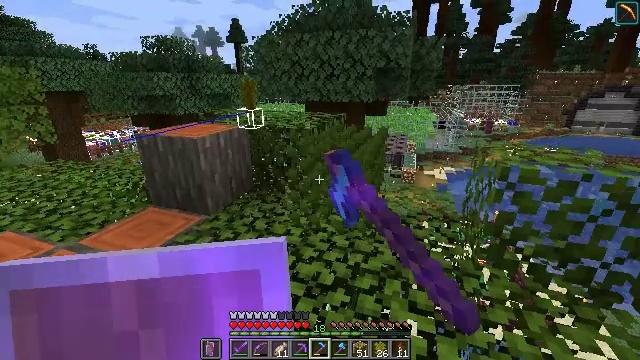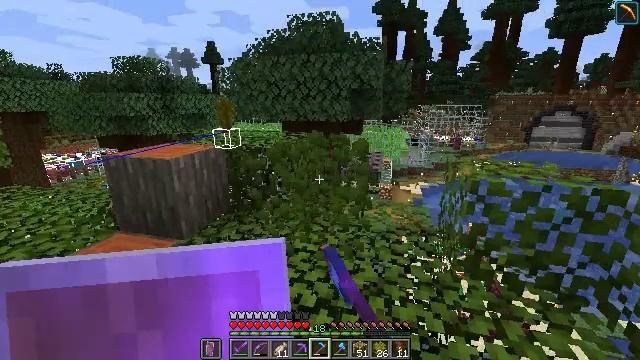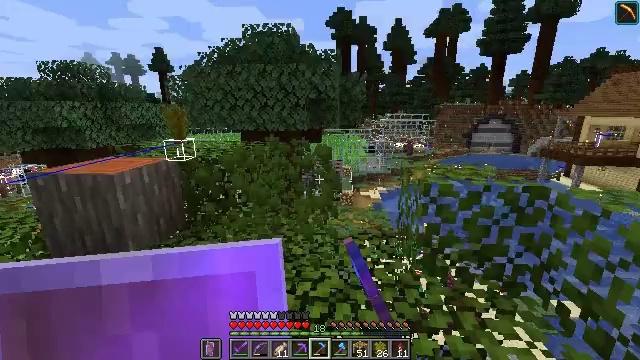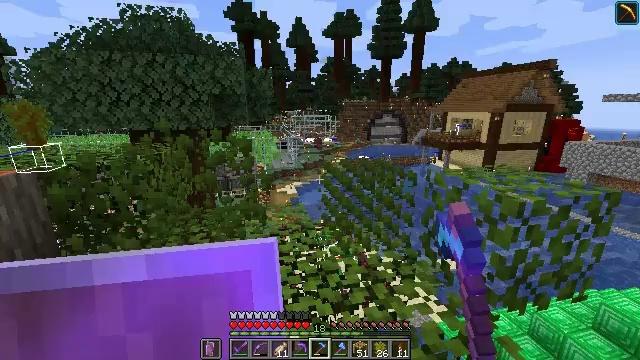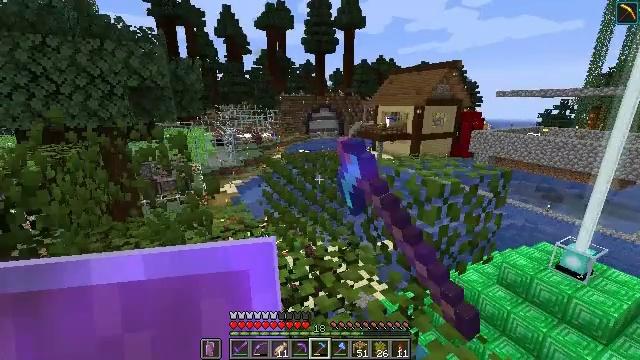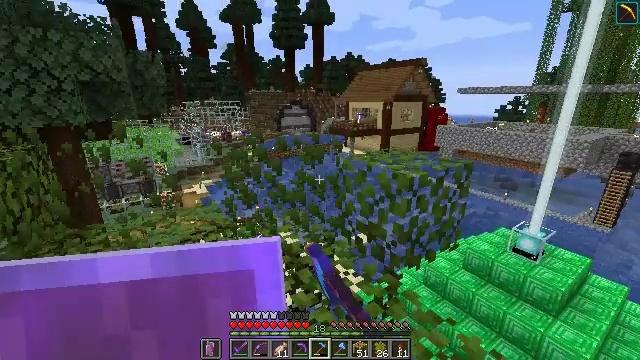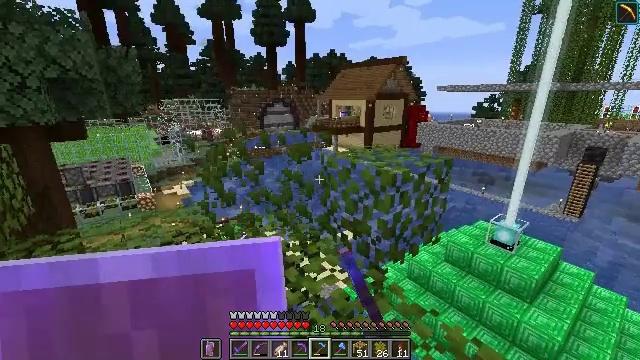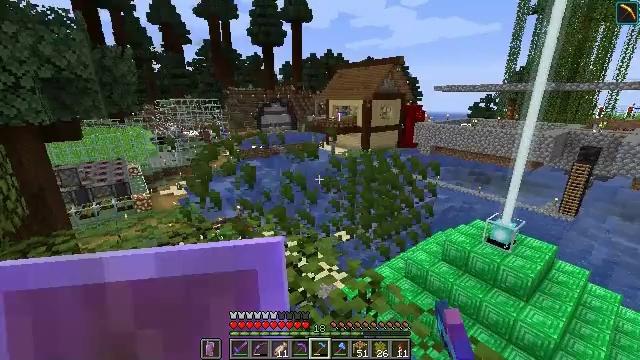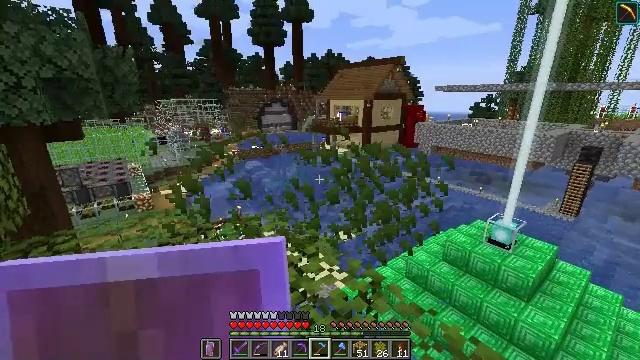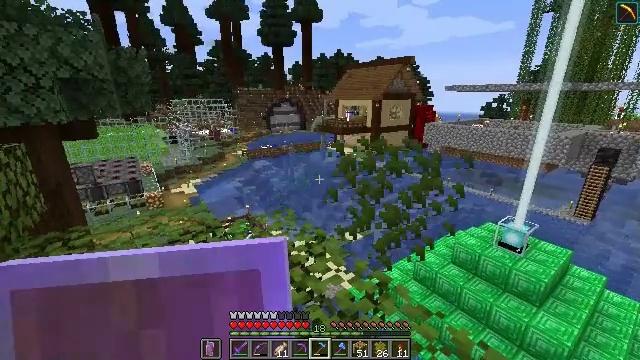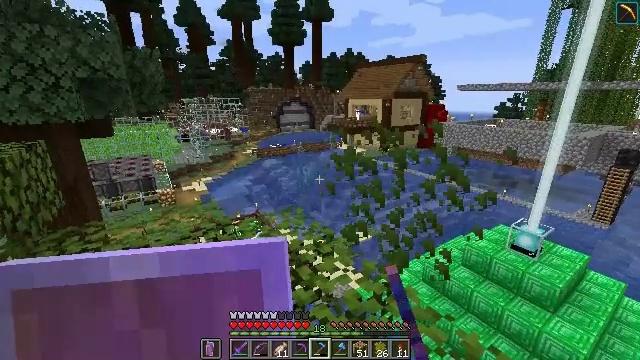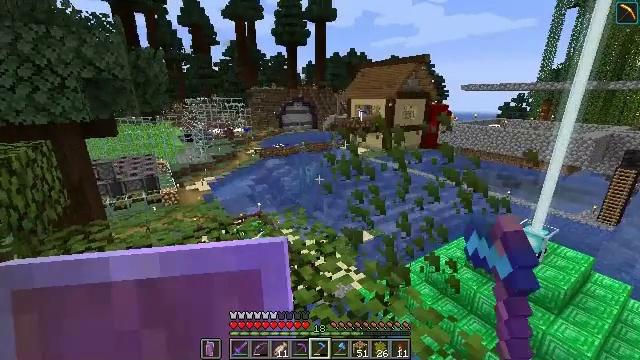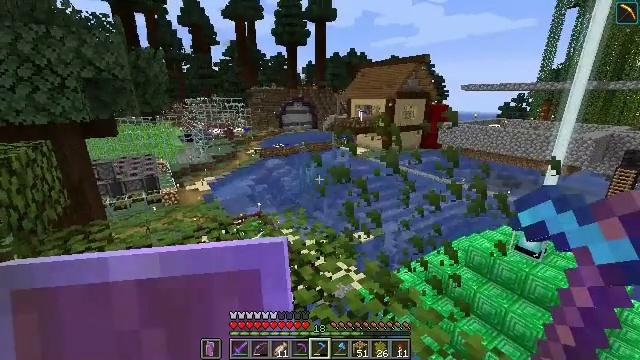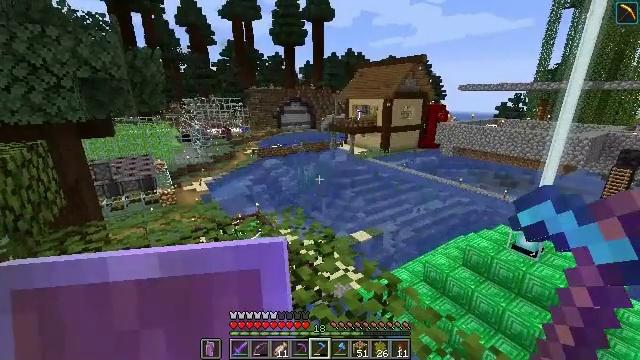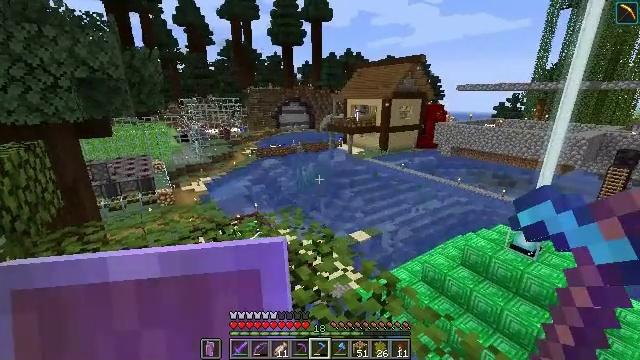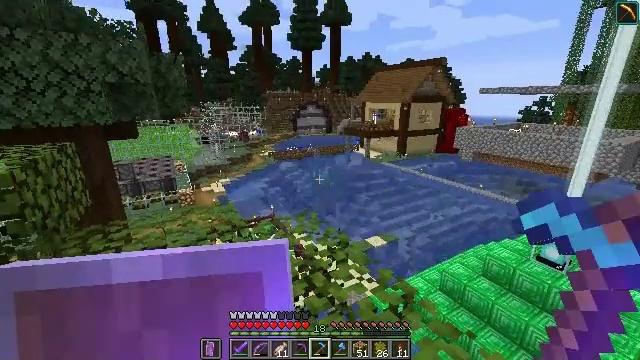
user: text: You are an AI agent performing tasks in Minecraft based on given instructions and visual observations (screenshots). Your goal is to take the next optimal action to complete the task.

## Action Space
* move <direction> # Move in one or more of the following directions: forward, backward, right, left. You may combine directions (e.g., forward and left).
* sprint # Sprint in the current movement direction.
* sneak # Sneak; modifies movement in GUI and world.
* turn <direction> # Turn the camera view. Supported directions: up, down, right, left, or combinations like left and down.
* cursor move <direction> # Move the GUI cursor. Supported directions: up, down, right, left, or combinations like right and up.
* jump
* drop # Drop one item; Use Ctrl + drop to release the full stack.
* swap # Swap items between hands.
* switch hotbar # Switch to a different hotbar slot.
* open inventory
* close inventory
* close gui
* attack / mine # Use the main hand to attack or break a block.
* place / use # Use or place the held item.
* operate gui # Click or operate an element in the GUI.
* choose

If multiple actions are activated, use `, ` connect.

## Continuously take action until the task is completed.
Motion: motion action
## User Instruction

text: Harvest acacia leaves with your hand or a tool.
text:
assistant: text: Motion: turn right and up, attack / mine
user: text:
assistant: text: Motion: turn right and up, attack / mine
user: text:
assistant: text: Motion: turn right, attack / mine
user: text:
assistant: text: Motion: turn right and down, attack / mine
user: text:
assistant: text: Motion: turn right, attack / mine
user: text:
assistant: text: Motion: turn right, attack / mine
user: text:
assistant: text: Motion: attack / mine
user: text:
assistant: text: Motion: attack / mine
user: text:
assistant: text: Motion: turn left, attack / mine
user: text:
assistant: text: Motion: turn left, attack / mine
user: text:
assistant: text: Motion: attack / mine
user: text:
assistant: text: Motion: attack / mine
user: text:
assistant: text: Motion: attack / mine
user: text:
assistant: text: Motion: attack / mine
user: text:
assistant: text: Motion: move forward, turn left, attack / mine
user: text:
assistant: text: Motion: move forward, turn left and up, attack / mine
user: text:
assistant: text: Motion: move forward, turn left and up
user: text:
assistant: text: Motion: move forward, turn left
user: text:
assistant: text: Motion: move forward
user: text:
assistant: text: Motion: move forward
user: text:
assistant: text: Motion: move forward
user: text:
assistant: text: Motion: move forward
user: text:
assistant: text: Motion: move forward, turn left and down
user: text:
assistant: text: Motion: move forward, turn left and down
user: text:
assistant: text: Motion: move forward, turn down
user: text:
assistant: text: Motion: move forward
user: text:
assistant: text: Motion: move forward, turn left
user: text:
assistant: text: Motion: turn left and down
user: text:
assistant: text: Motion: turn left and down
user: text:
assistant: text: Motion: no_op